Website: ulta-beauty
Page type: delivery-shipping
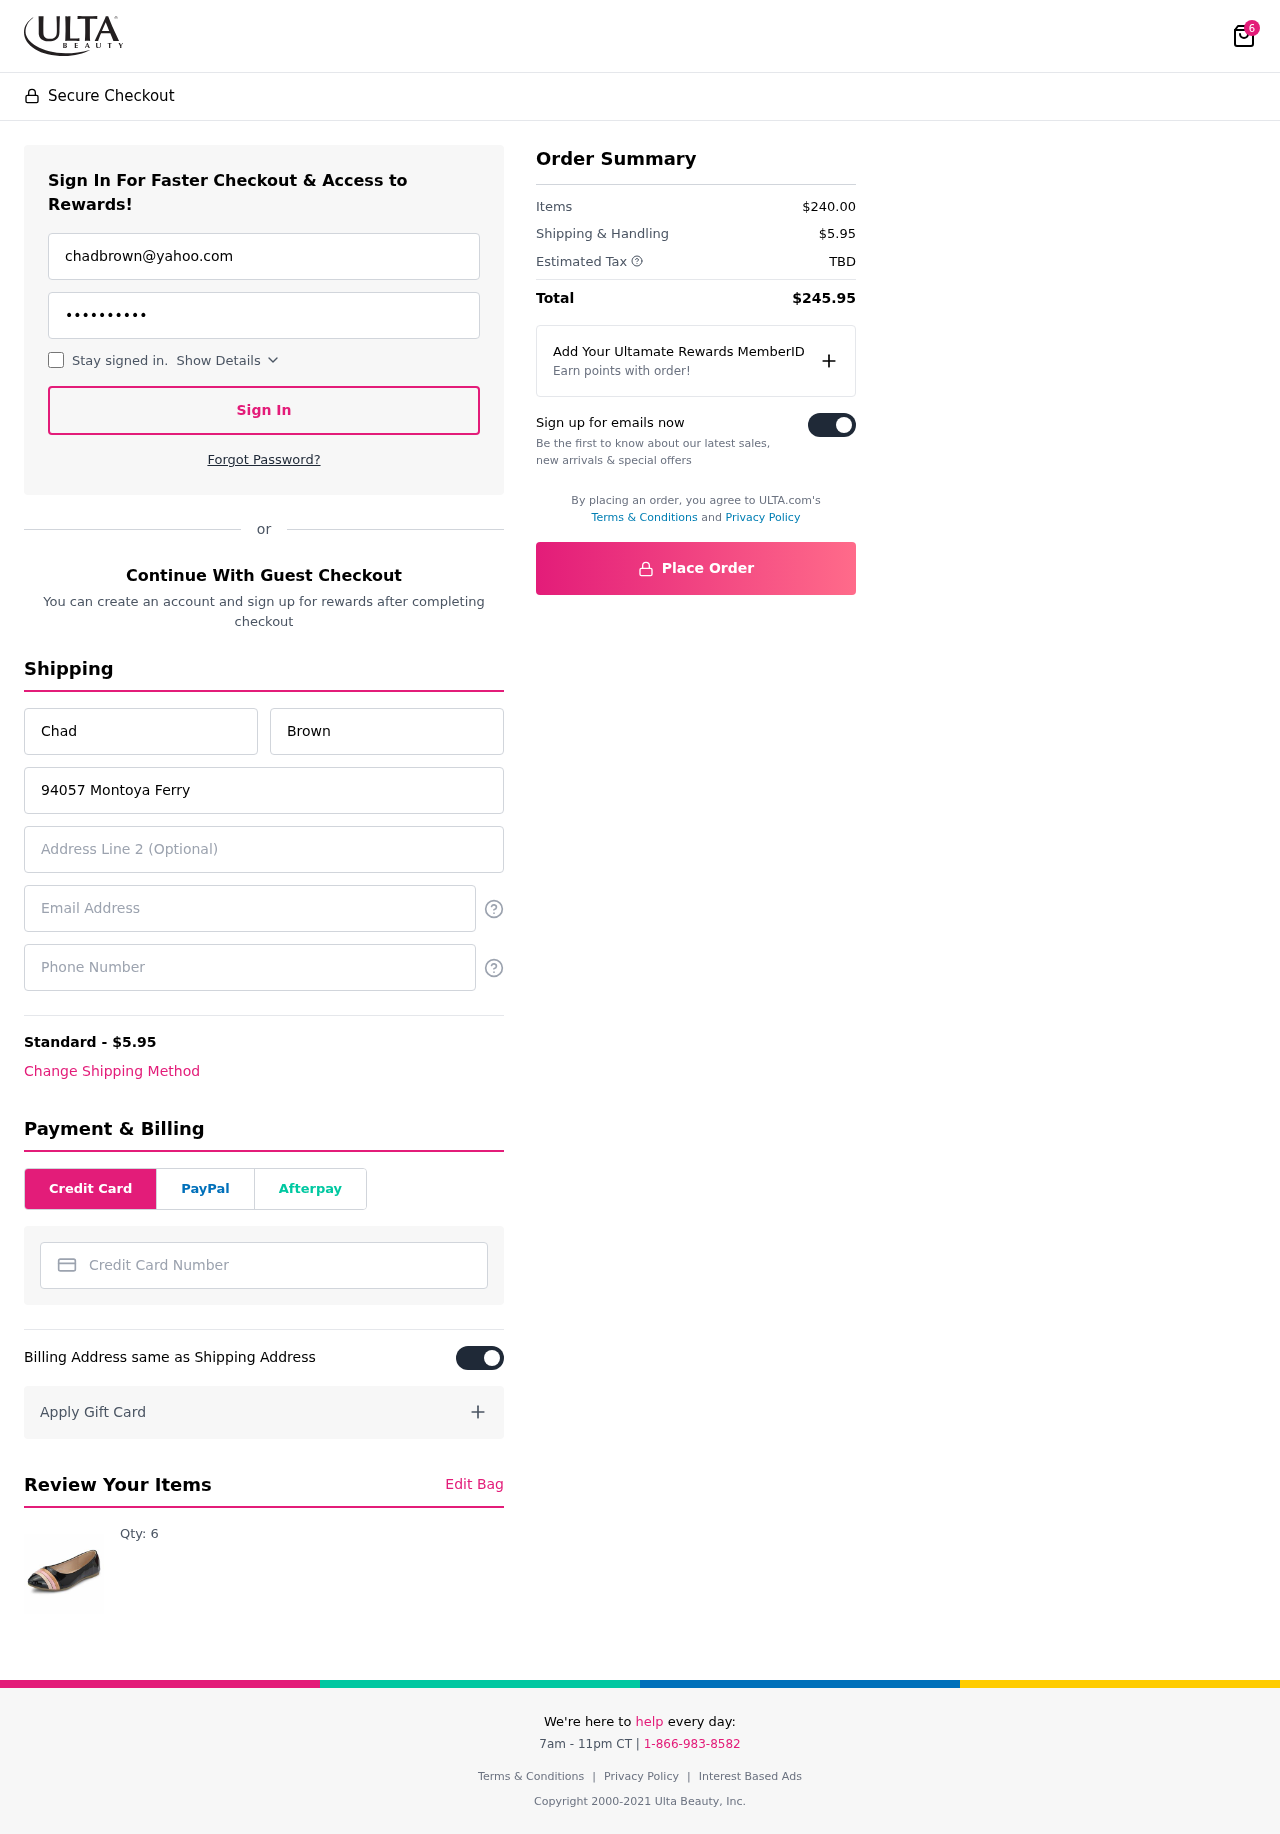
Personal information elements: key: PII_CARD_NUMBER
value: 4625 6225 8494 3342
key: PII_EMAIL
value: chadbrown@yahoo.com
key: PII_EMAIL2
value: chadbrown@yahoo.com
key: PII_FIRSTNAME
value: Chad
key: PII_LASTNAME
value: Brown
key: PII_PHONE
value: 4916105780
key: PII_STREET
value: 94057 Montoya Ferry
Product elements: key: PRODUCT1_QUANTITY
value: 6
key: PRODUCT1
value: Qty: 6
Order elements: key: ORDER_NUM_ITEMS
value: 6
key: ORDER_SHIPPING_COST
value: $5.95
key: ORDER_SUBTOTAL
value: $240.00
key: ORDER_TAX
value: TBD
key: ORDER_TOTAL
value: $245.95